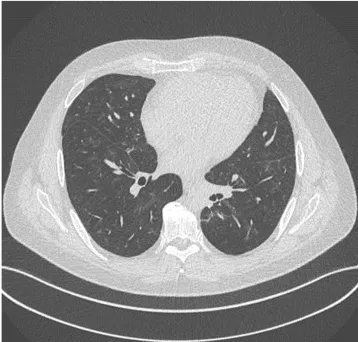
(B) regression of pneumonitis after discontinuation of immunotherapy and immunosuppressive treatment with tapered prednisolone.
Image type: radiology (ct)